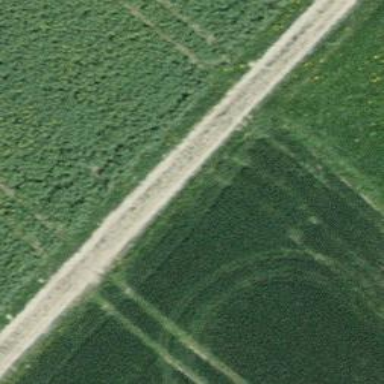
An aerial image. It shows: Track with grade2 tracktype.